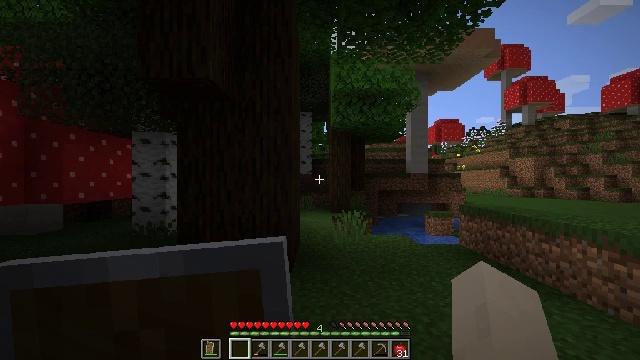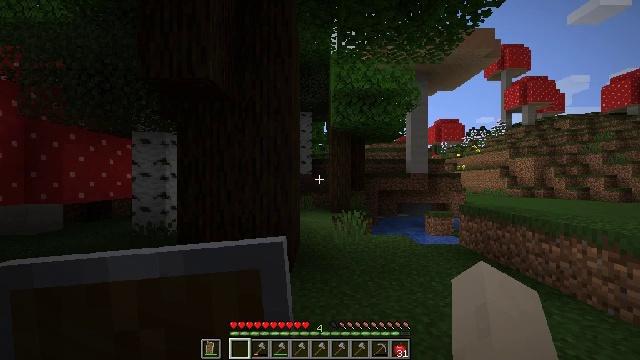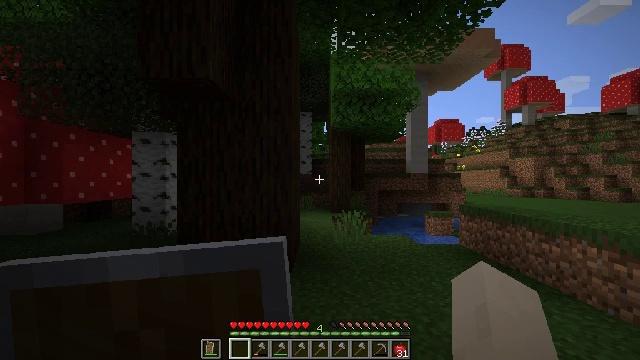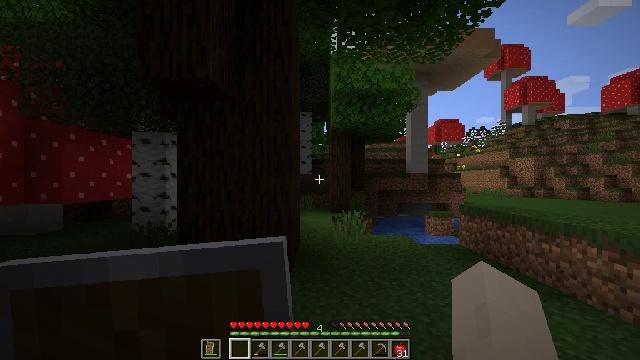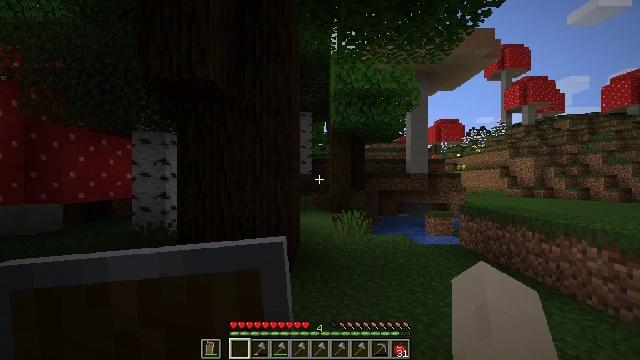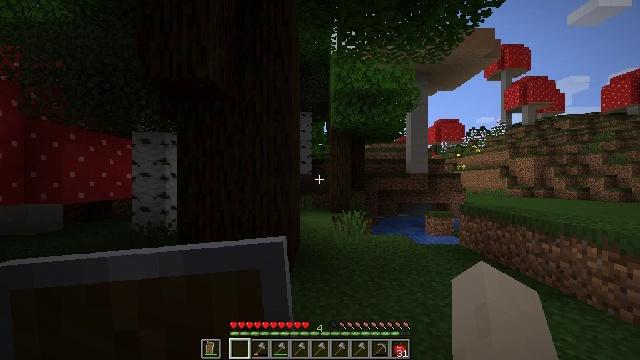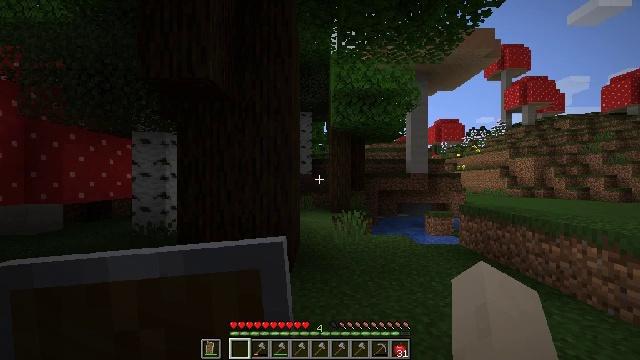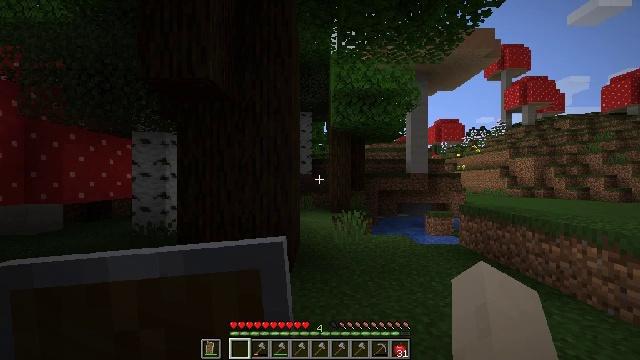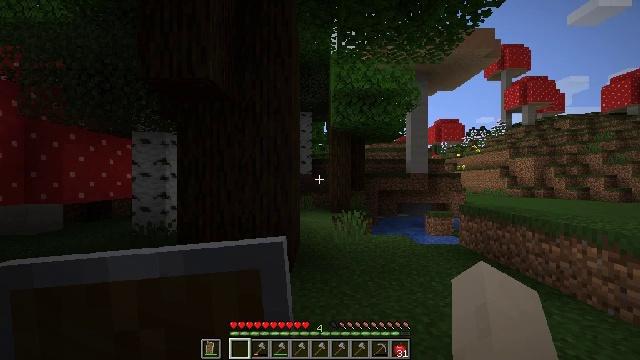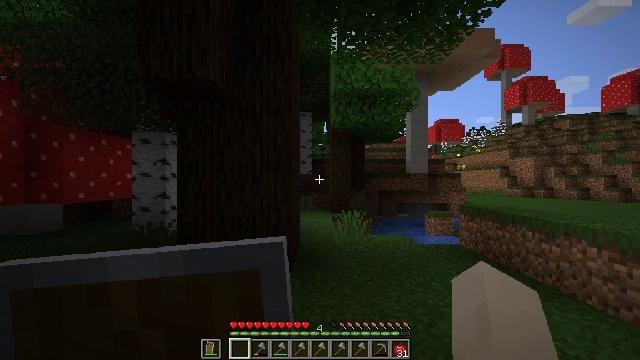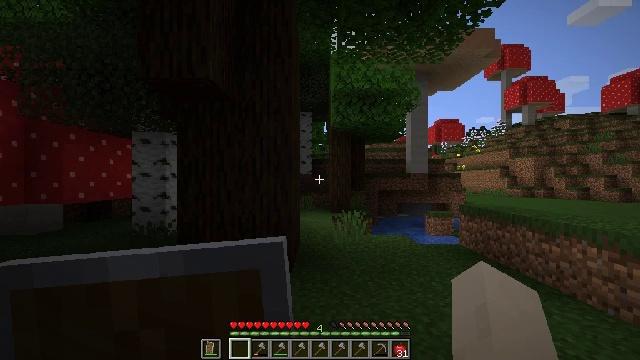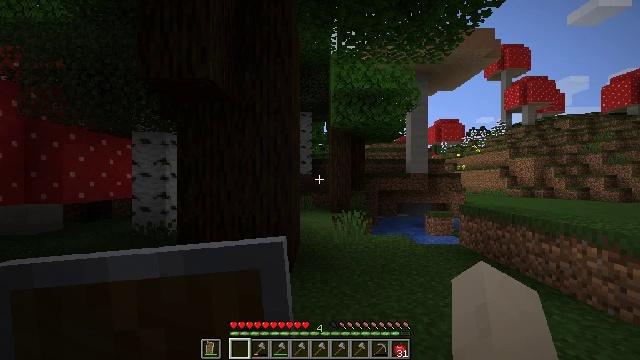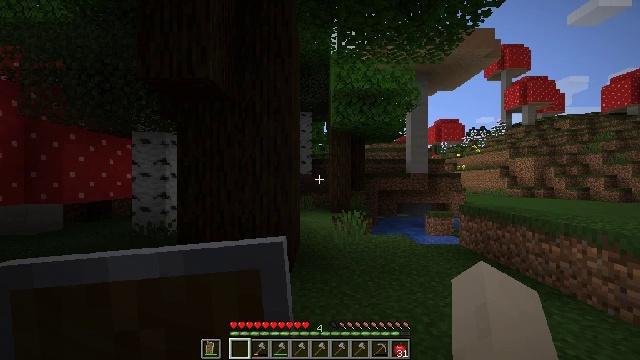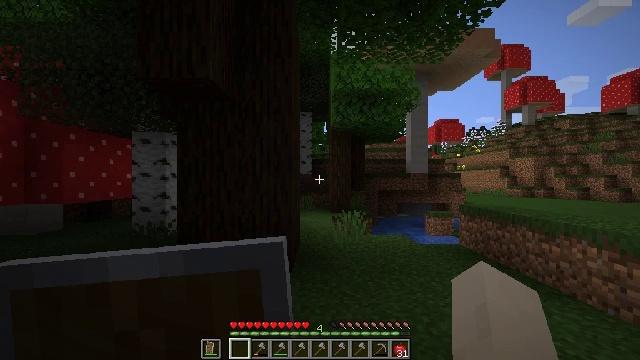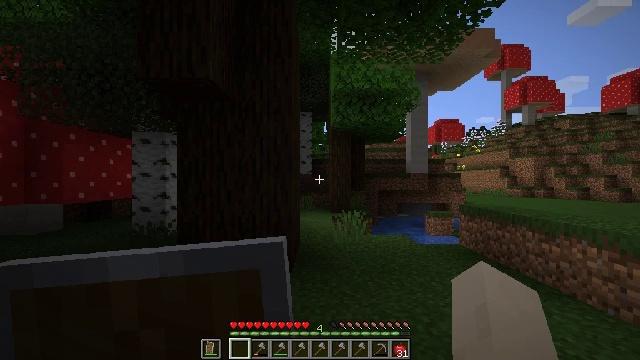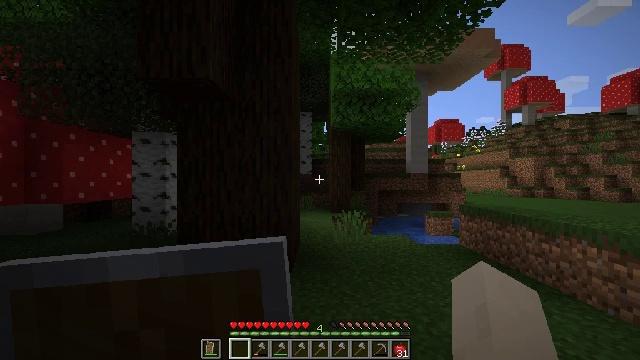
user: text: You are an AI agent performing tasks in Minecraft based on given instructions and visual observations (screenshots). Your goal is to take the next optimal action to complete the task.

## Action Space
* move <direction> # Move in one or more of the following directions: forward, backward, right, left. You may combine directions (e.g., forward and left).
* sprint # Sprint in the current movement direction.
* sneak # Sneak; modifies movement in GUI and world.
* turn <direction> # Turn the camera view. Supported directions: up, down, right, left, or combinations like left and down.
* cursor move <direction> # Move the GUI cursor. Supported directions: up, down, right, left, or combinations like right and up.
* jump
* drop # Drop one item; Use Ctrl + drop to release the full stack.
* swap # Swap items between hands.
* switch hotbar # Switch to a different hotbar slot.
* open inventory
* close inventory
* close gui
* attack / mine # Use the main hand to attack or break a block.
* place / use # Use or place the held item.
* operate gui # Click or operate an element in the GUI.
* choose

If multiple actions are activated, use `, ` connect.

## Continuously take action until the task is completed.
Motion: motion action
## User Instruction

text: Attack the white bed to collect it.
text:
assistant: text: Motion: no_op
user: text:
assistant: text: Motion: no_op
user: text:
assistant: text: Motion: no_op
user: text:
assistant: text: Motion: no_op
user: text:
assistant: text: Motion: no_op
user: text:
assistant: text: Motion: no_op
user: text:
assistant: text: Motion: no_op
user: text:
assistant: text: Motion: no_op
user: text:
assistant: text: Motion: no_op
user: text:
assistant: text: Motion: no_op
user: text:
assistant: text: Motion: no_op
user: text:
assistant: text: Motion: no_op
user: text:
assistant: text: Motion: no_op
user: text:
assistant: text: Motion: no_op
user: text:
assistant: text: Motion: no_op
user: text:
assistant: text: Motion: no_op
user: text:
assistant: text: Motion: no_op
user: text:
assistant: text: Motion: no_op
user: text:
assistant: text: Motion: no_op
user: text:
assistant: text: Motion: no_op
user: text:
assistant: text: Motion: no_op
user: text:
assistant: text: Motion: no_op
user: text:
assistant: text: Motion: no_op
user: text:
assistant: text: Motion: no_op
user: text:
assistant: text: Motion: no_op
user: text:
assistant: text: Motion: no_op
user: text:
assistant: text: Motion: no_op
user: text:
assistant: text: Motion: no_op
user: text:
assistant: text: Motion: no_op
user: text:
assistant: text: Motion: no_op